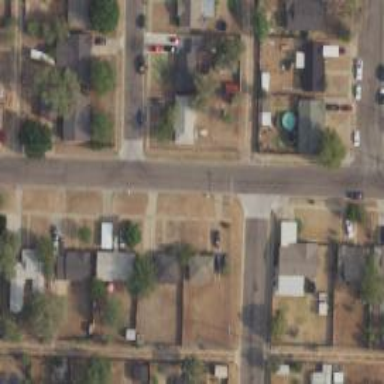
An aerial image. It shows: Alley classified as service road.